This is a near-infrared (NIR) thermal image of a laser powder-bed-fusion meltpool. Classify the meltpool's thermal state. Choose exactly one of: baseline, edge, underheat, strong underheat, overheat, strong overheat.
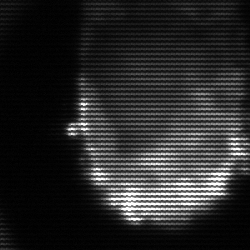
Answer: baseline